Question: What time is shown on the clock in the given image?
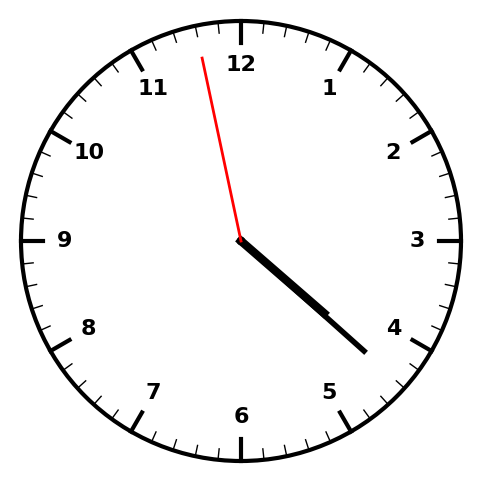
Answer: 04:21:58